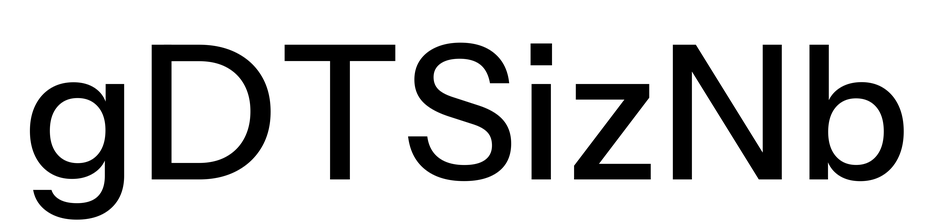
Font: InstrumentSans_Medium